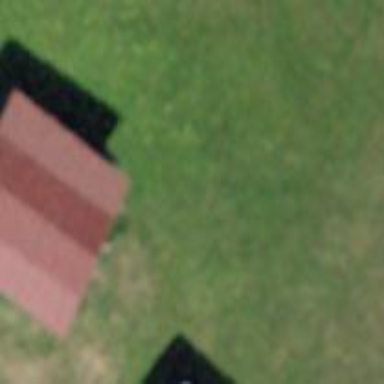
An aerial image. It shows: Shed.